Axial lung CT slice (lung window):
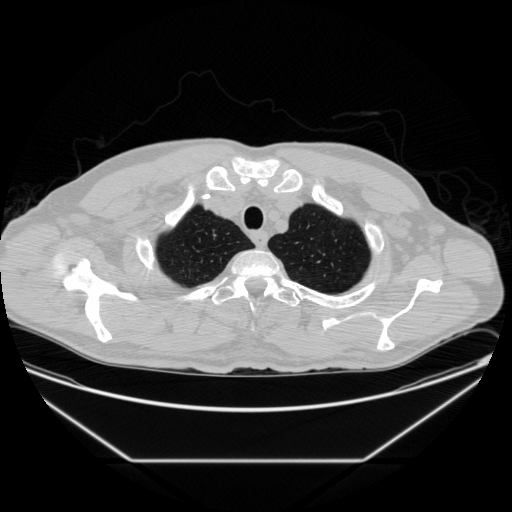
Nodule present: no